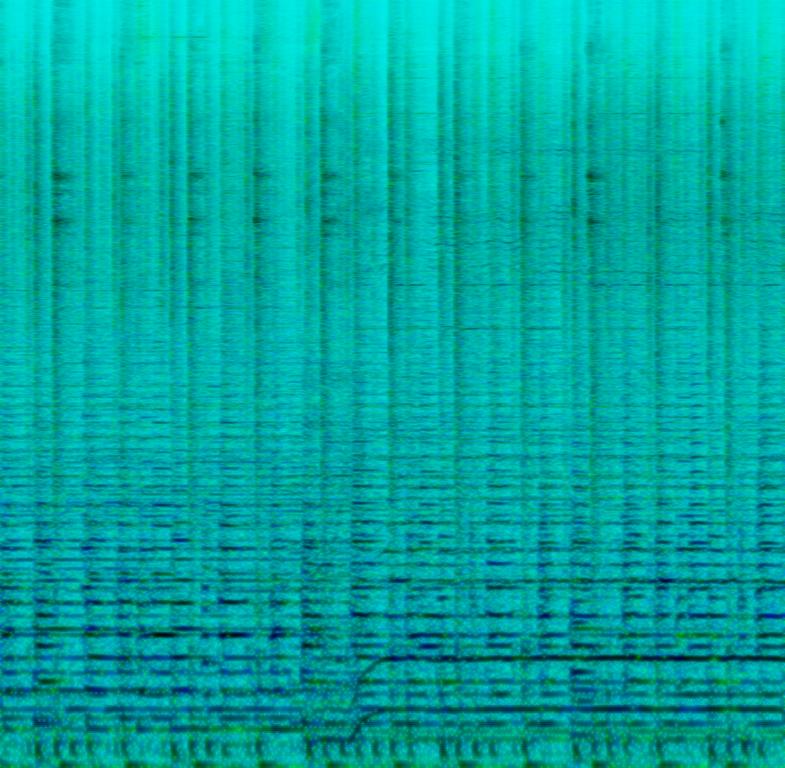
This audio contains someone playing an acoustic piano along with an acoustic guitar strumming chords. Someone is playing a cajon with a fast paced groove and a tambourine. A horn takes the main melody in the midrange along with a male voice singing in a higher key. This song may be playing on the streets performed by buskers.